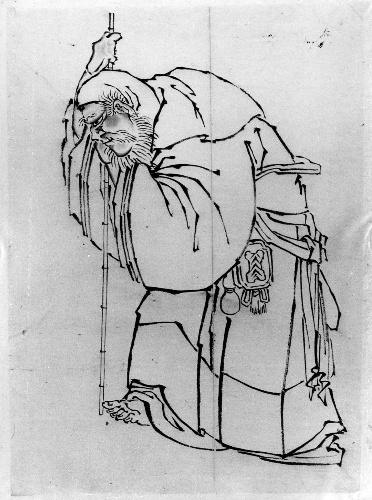
Artist: Katsushika Hokusai
Artist bio: Japanese, Tokyo (Edo) 1760–1849 Tokyo (Edo)
Date: 18th–19th century
Object type: Drawing
Classification: Paintings
Medium: Ink and color on paper
Culture: Japan
Period: Edo period (1615–1868)
Dimensions: 13 x 9 1/4 in. (33 x 23.5 cm)
Department: Asian Art
Credit line: Gift of Annette Young, in memory of her brother, Innis Young, 1956
Accession year: 1956
Repository: Metropolitan Museum of Art, New York, NY
Tags: Men